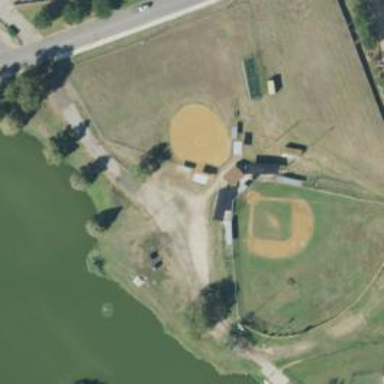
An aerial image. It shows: Baseball pitch for leisure and sports activities.